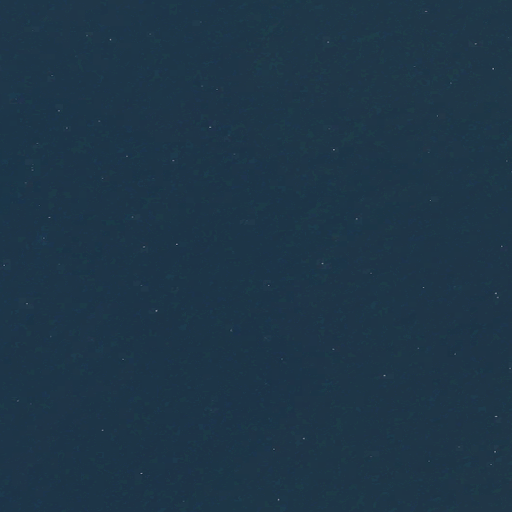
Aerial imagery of bar in Maine named Webber North Ledge containing only open water